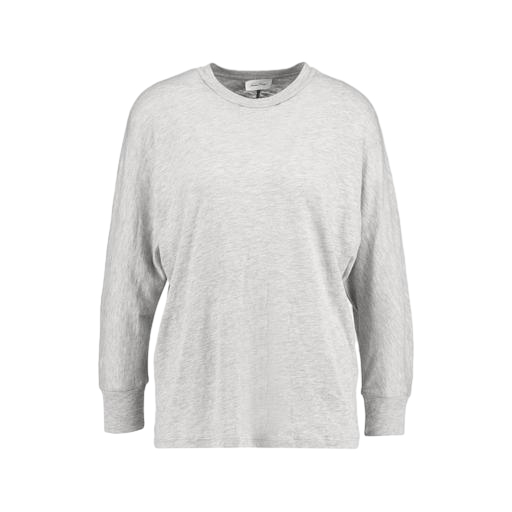
batwing t-shirt, longsleeve t-shirt, loose fit t-shirt, white background